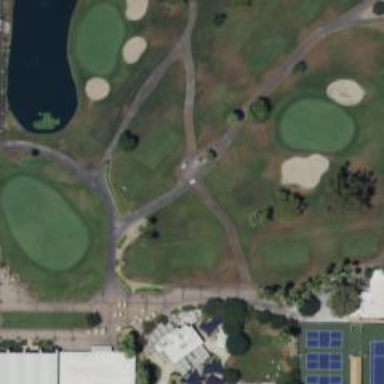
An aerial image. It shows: View of golf hole.